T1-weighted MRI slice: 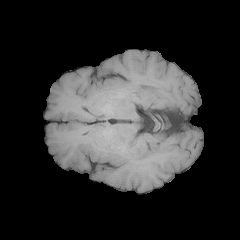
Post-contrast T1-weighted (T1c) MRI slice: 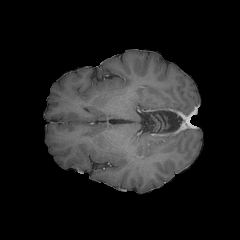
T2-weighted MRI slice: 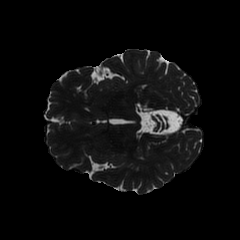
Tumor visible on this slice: no